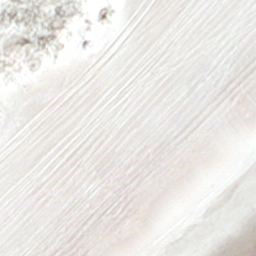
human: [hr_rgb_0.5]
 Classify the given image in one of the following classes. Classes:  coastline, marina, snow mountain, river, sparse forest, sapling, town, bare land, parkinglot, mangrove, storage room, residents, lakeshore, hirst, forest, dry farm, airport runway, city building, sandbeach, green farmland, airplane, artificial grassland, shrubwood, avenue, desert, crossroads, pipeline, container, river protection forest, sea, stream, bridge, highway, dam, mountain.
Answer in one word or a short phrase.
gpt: sandbeach